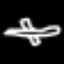
Label: airplane